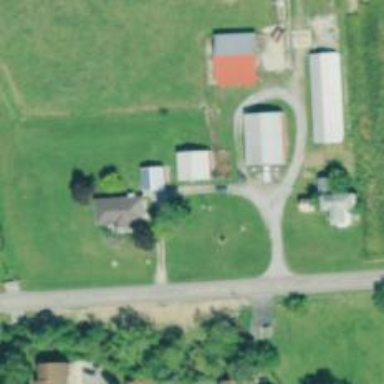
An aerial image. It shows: Driveway.